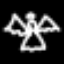
Label: angel